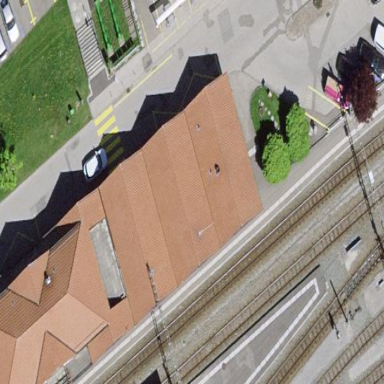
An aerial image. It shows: Train station building with gabled roof.